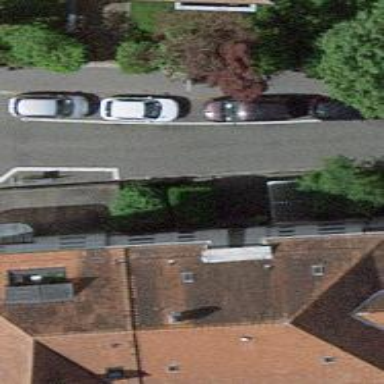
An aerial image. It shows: Living street with asphalt surface and sidewalk on the left.